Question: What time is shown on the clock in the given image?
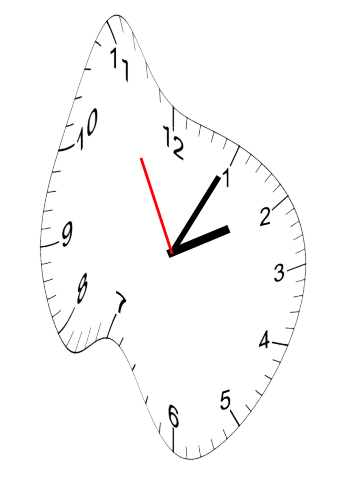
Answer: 02:04:55